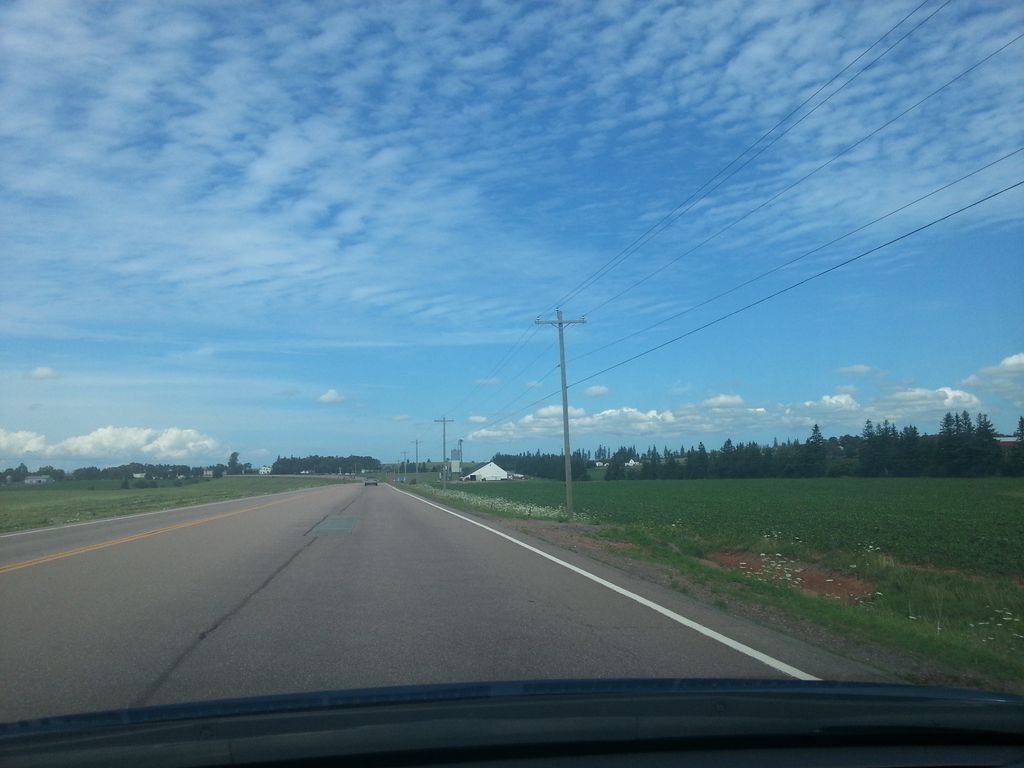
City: charlottetown